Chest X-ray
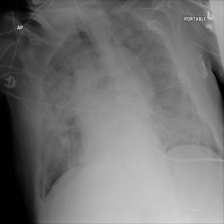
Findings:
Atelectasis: negative
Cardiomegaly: negative
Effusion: negative
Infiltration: positive
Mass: negative
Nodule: negative
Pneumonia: negative
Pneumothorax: negative
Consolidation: negative
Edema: negative
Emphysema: negative
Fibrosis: negative
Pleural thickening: negative
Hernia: negative